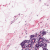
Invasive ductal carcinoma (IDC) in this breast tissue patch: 0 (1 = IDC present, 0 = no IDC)